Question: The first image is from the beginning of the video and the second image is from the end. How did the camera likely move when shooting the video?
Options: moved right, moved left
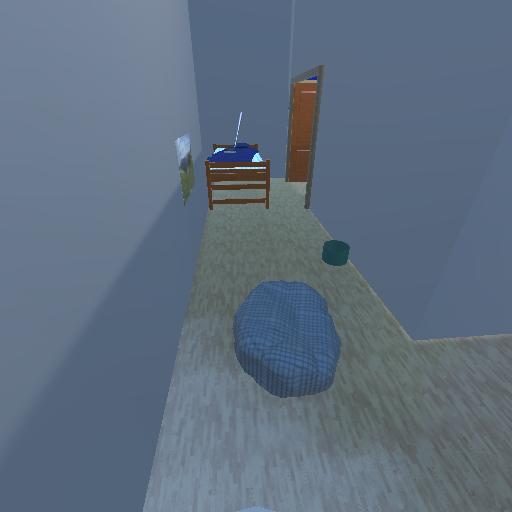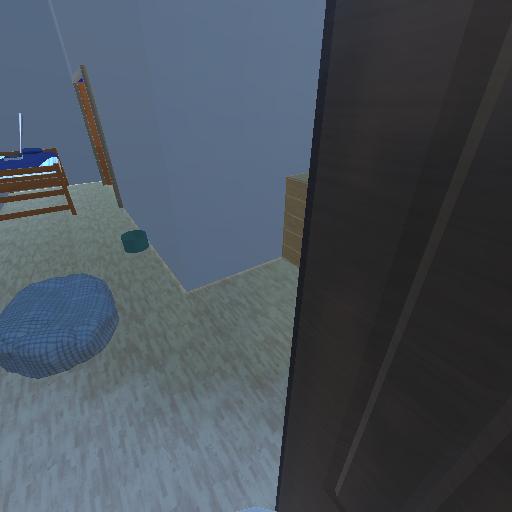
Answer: moved right